Question: Here I am developing an app using IOS 7 in which camera used to capture the image. but after capturing image it displaying Retake/Use Photo options. i want that after capturing image it directly go to next screen without showing default Retake?use Photo Options.I google out this Issue but I don't get proper solution. Please help me to solve this issue.
Thanks in advance.
Here is the code snippet that i am using in my project

'''
-(void)StartCamera
{
if (![UIImagePickerController isSourceTypeAvailable:UIImagePickerControllerSourceTypeCamera])
{
UIAlertView *myAlertView = [[UIAlertView alloc] initWithTitle:@"Error" message:@"Device has no camera" delegate:nil cancelButtonTitle:@"OK" otherButtonTitles: nil];
[myAlertView show];
}
else
{
picker = [[UIImagePickerController alloc] init];
picker.delegate = self;
picker.allowsEditing = NO;
picker.sourceType = UIImagePickerControllerSourceTypeCamera;
[self presentViewController:picker animated:YES completion:NULL];
}
}
'''
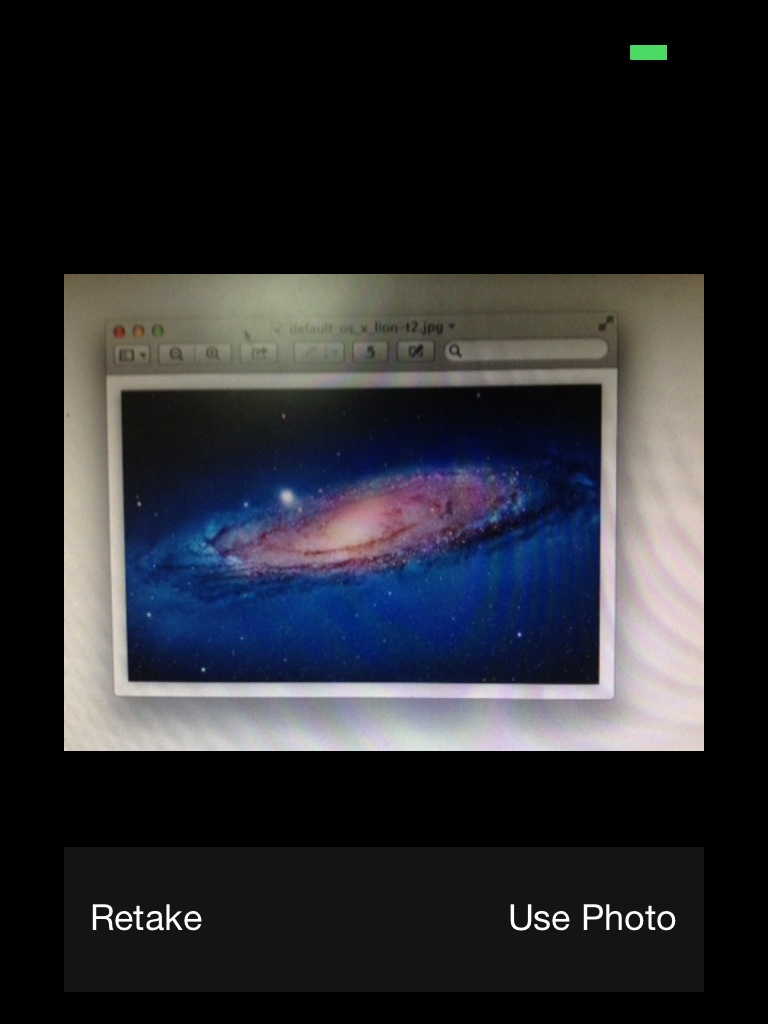
Answer: The stock 'UIImagePickerControllerSourceTypeCamera' provided by iOS has both these buttons.
One way to achieve what you want is to continue to use 'UIImagePickerViewController' and set 'showsCameraControls' to 'NO'. Then, provide your own user interface using 'cameraOverlayView' for your custom overlay view.
'''
self.picker.showsCameraControls = NO;
self.overlay = [[OverlayViewController alloc] initWithNibName:@"Overlay" bundle:nil];
self.overlay.pickerReference = self.picker;
self.picker.cameraOverlayView = self.overlay.view;
self.picker.delegate = self.overlay;
'''
Another way is to use 'AVFoundation' to create your own camera view.